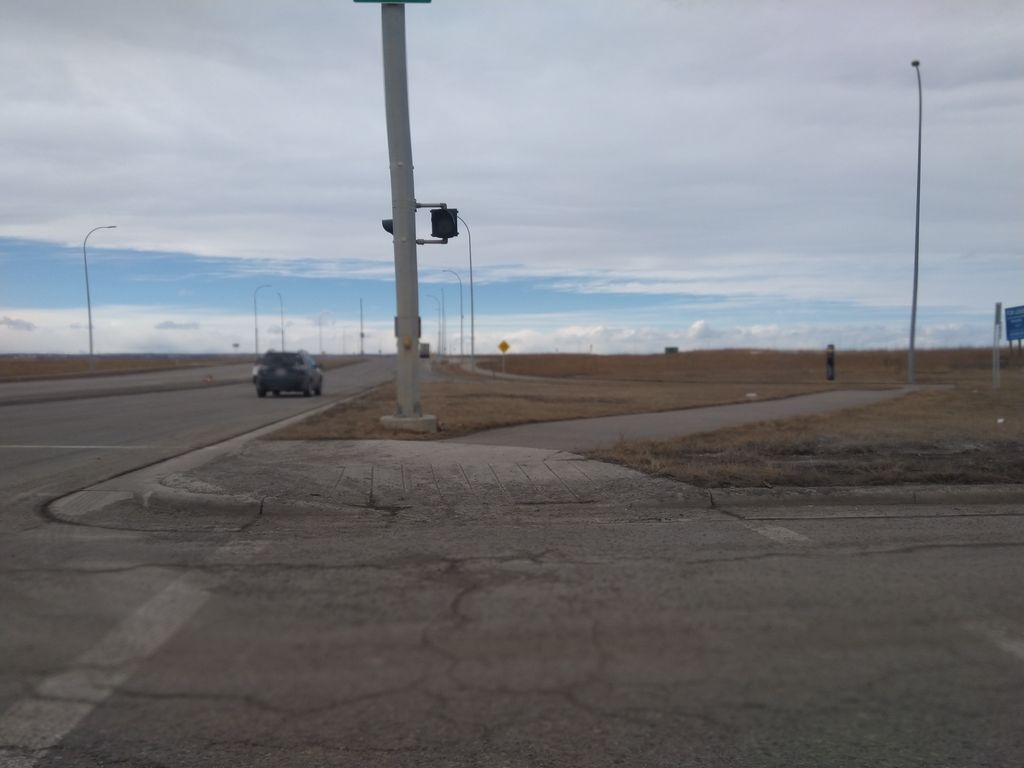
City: calgary